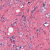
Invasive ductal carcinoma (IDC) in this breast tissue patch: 1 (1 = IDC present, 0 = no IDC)